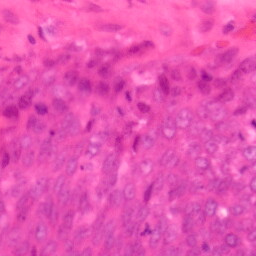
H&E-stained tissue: Colon